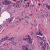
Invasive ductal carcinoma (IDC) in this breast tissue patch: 1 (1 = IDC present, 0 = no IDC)